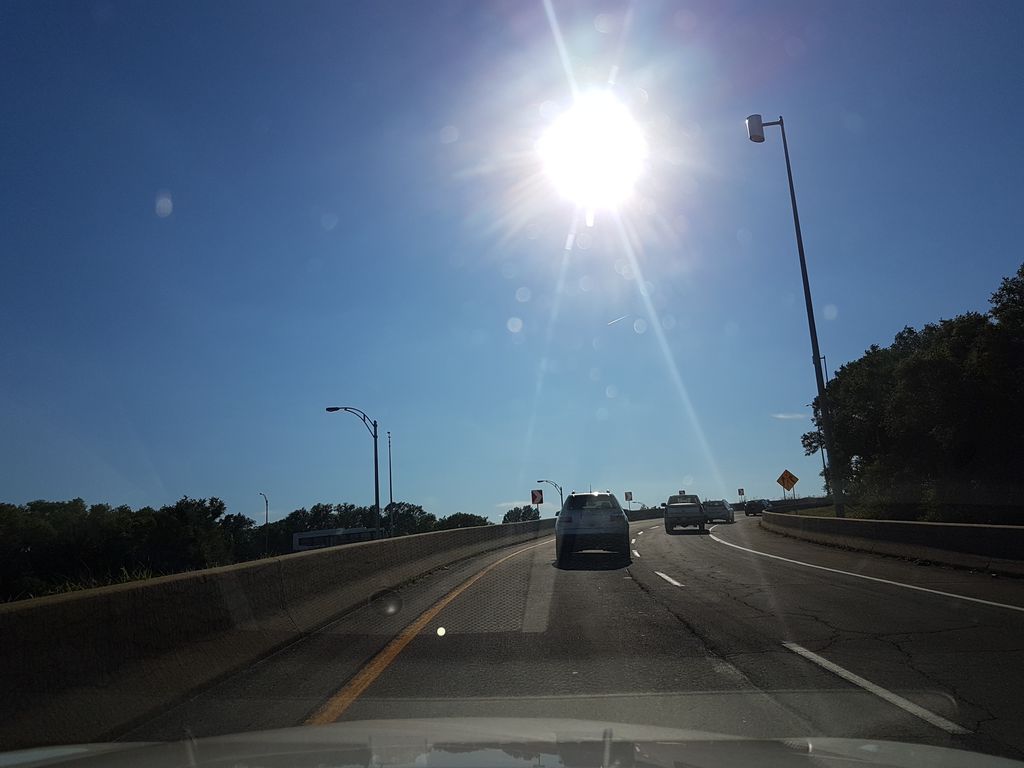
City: montreal